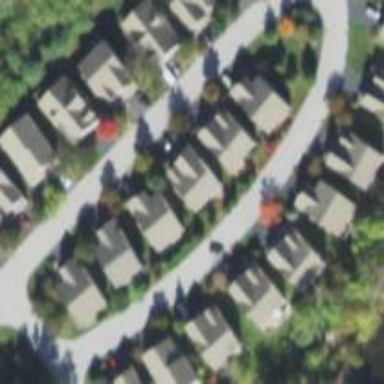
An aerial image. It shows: Neighborhood.